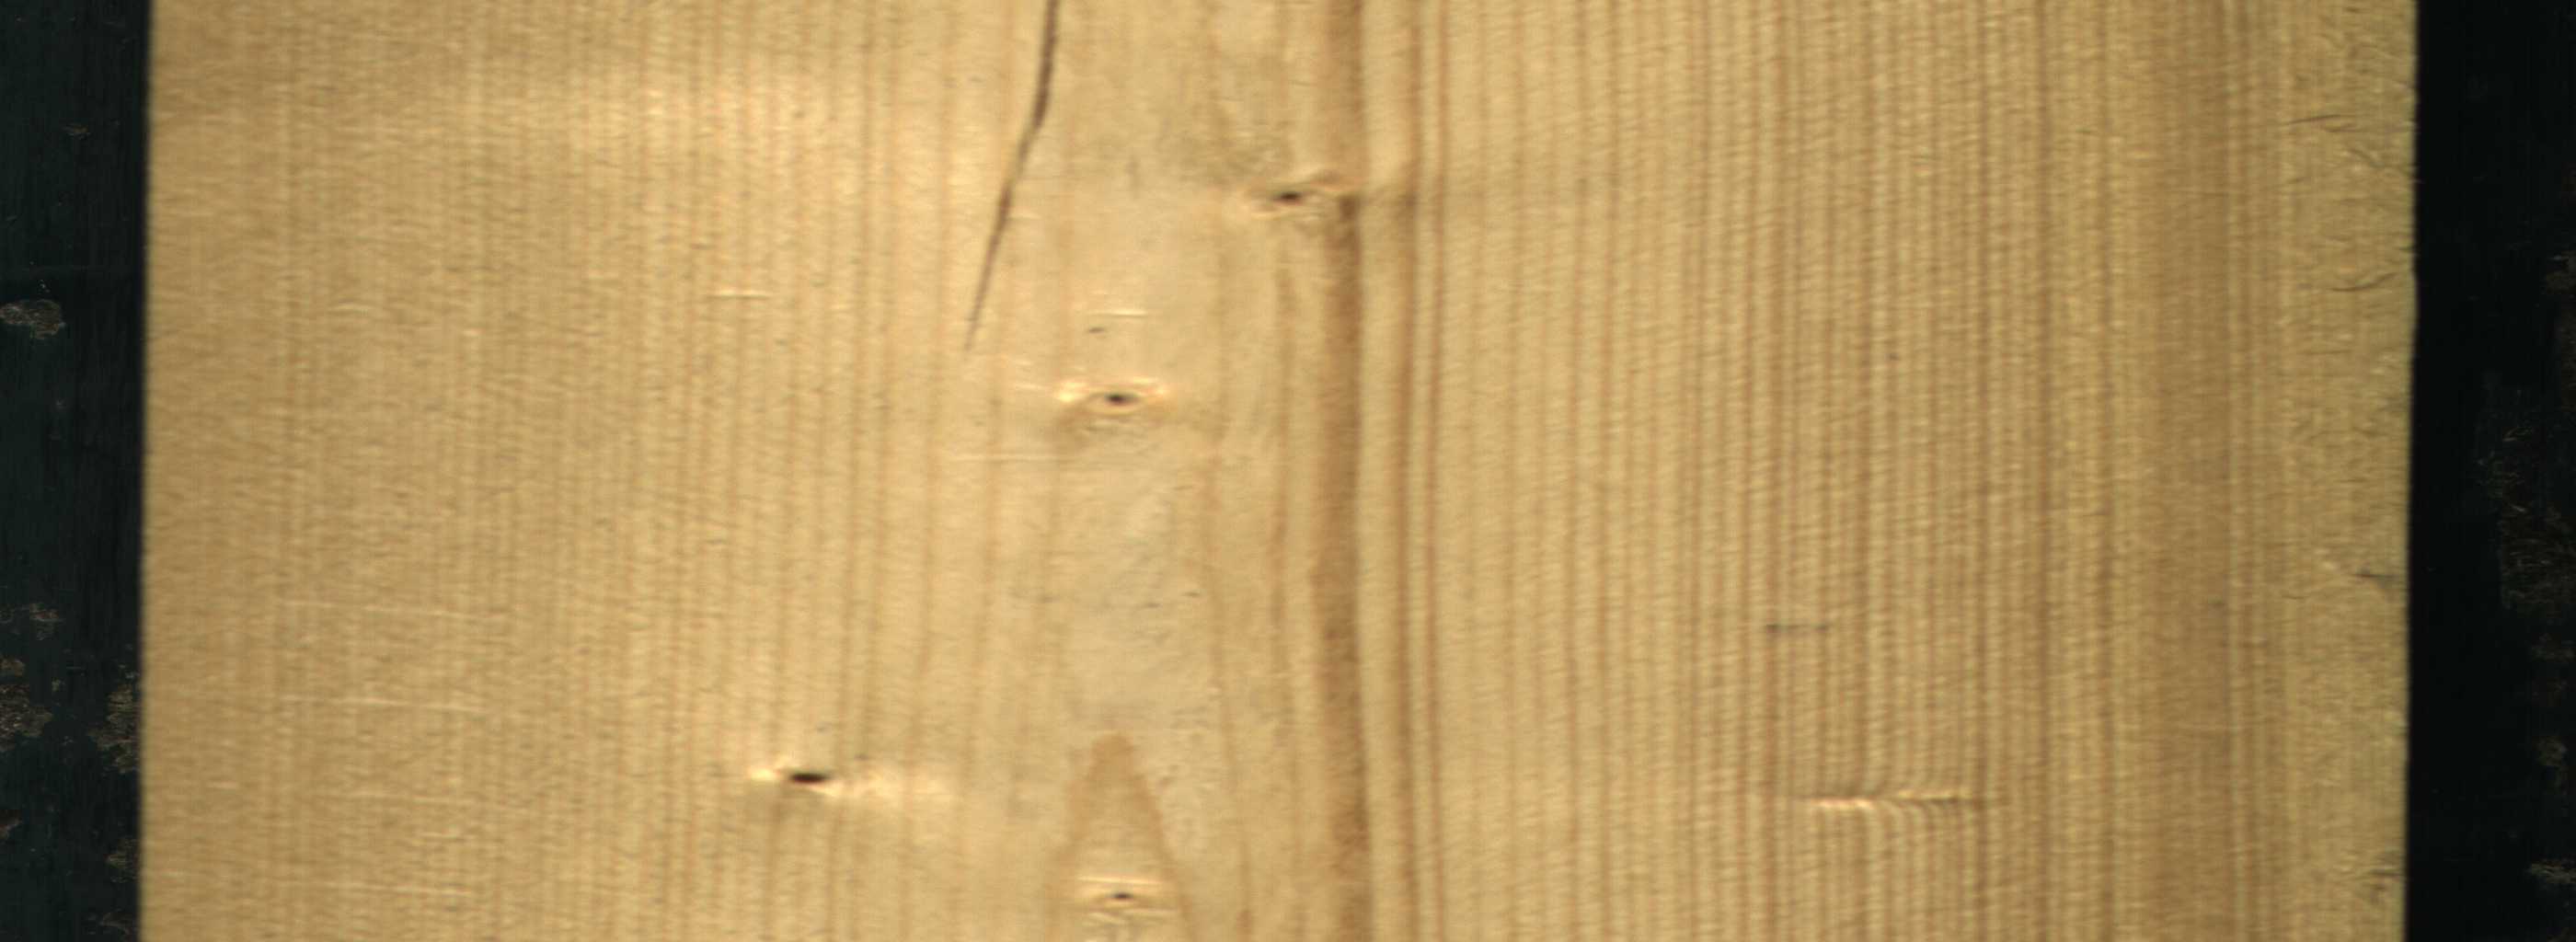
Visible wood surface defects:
Crack
Dead_Knot
Dead_Knot
Live_Knot
Live_Knot